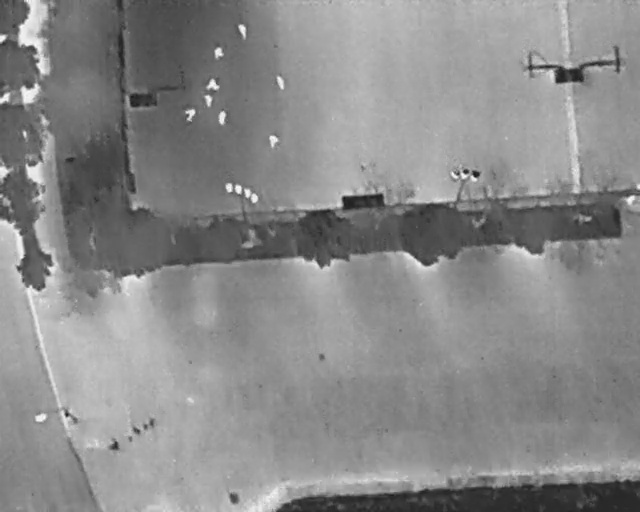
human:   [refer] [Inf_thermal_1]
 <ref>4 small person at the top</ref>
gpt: <box>[[36, 5, 39, 6, 170], [33, 9, 35, 11, 2], [42, 15, 45, 16, 167], [31, 18, 33, 20, 2]]</box>

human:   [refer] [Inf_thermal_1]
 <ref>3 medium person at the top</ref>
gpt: <box>[[32, 15, 34, 17, 2], [33, 21, 35, 23, 2], [41, 26, 43, 28, 2]]</box>

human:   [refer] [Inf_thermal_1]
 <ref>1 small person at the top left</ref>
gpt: <box>[[28, 21, 30, 23, 2]]</box>